Question: Whenever I run a program in eclipse whose configuration is
'''
Eclipse Java EE IDE for Web Developers.
Version: Indigo Service Release 2
Build id: 20120216-1857
'''
I get a blank console with the following terminated message

Is there something wrong with the build path?
My code is a basic hello world application
'''
import java.lang.*;
public class Connection {
/**
* @param args
*/
public static void main(String[] args) {
// TODO Auto-generated method stub
System.out.println("Hello World");
}
}
'''
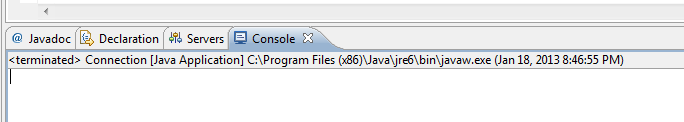
Answer: Terminated means that the execution (of your program, or tool, ...) is complete and the JVM exited. It is not an indication that anything has gone wrong in itself.
Whether your program exits with no error, or with a nasty stack trace, you'll see this message.
Normally, if a program has sent anything to system.out or System.err, you would see it in the console, though.
There are additional suggestions <URL>